Field crop: tomato
Growth stage: 2
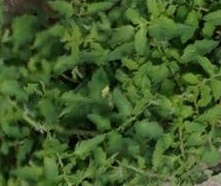
Species: tomato